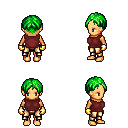
a pixel art fantasy rpg character, female body template, human, tanned skin, maroon sleeveless shirt, gold greaves, green parted hairstyle, gold gloves, four views (front, back, left, right), 2x2 character sprite sheet, small pixel art, hard edges, no anti-aliasing